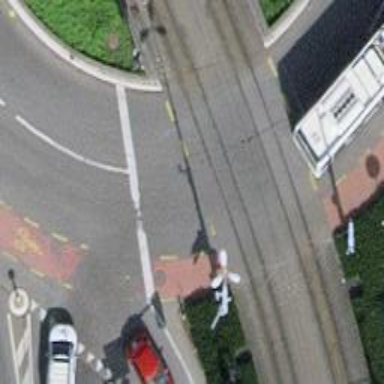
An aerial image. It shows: Road with traffic signals.